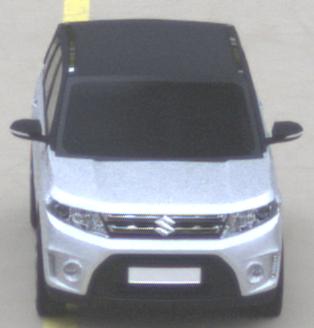
Make: Suzuki
Model: Vitara 1.6
Detailed model: Vitara (LY)
Model produced from: 2015/04
Model produced until: 2018/08
Doors: 5
Color: white
Road condition: dry road
Daytime: midday
Contrast: low contrast